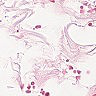
Metastatic tissue present: no